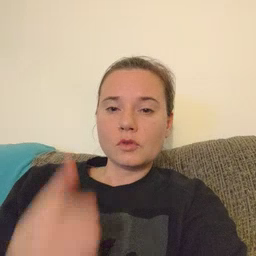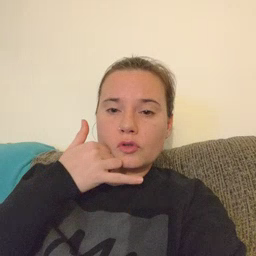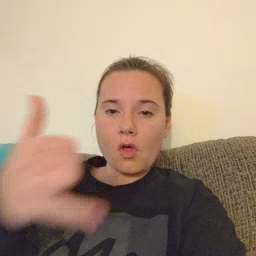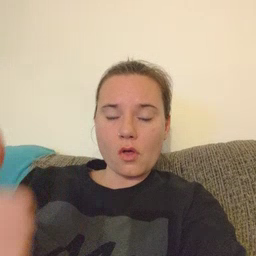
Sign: callonphone